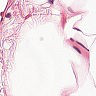
Metastatic tissue present: no